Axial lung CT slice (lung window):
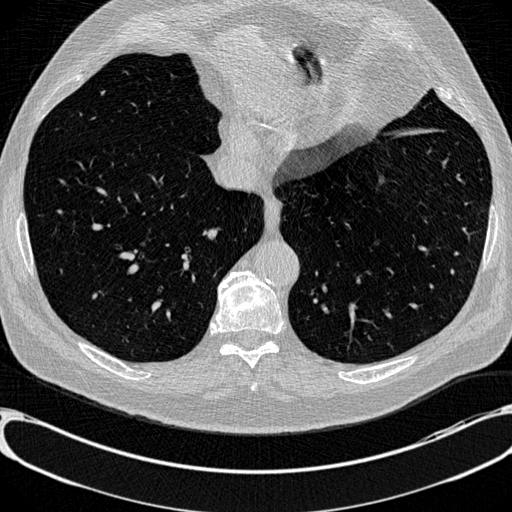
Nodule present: no